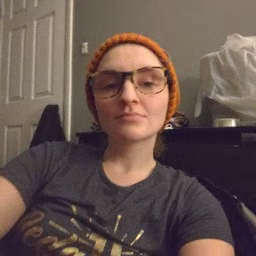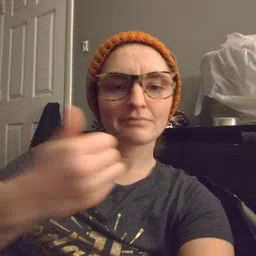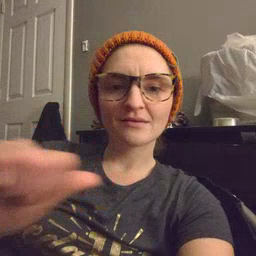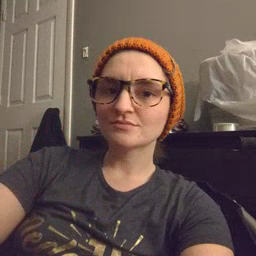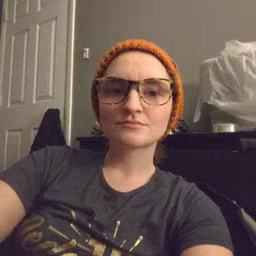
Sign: any